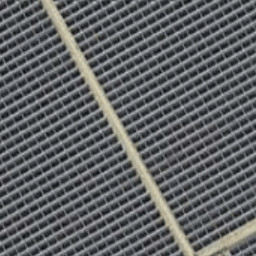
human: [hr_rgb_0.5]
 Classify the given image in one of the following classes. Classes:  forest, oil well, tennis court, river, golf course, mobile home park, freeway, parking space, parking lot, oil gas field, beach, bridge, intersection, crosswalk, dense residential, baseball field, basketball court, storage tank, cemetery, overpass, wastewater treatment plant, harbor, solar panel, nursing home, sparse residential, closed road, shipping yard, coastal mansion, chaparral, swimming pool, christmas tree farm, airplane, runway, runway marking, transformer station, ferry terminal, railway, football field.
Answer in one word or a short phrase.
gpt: solar panel